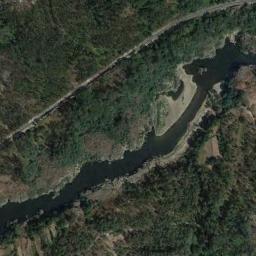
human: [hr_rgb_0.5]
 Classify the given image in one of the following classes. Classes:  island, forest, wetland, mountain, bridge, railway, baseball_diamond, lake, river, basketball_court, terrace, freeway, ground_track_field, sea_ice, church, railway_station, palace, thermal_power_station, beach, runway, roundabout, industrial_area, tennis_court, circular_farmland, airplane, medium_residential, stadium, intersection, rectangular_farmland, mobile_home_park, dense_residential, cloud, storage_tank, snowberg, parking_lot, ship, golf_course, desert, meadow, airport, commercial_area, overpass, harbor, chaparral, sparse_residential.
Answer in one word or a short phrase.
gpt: river